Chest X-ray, PA view. Patient: 13 years old, sex F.
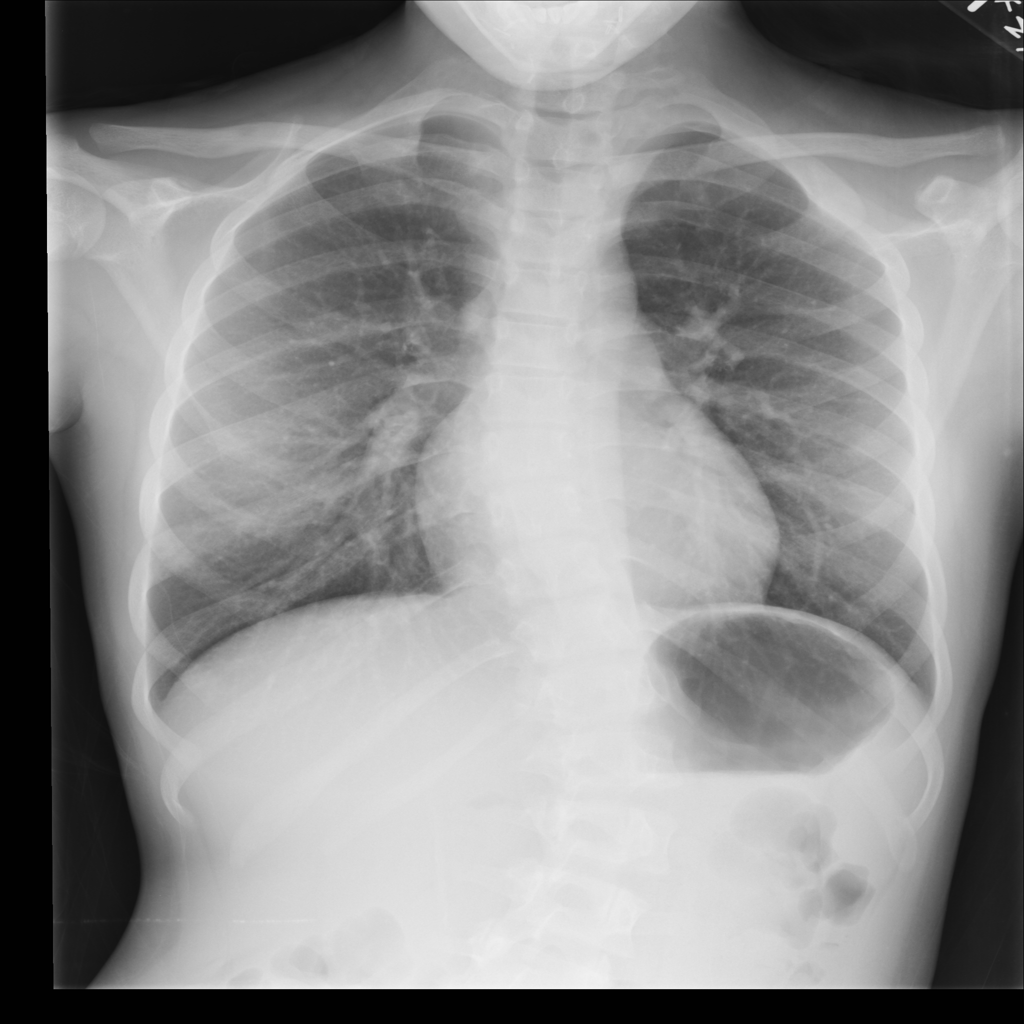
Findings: No Finding